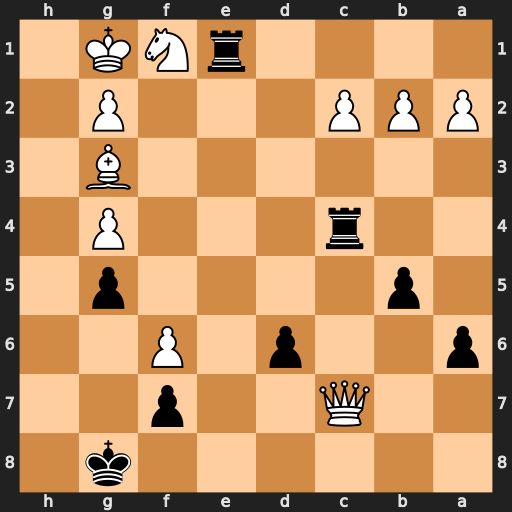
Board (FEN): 6k1/2Q2p2/p2p1P2/1p4p1/2r3P1/6B1/PPP3P1/4rNK1
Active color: b
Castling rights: -
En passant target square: -
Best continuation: Rxf1+ Kxf1 Rxc7